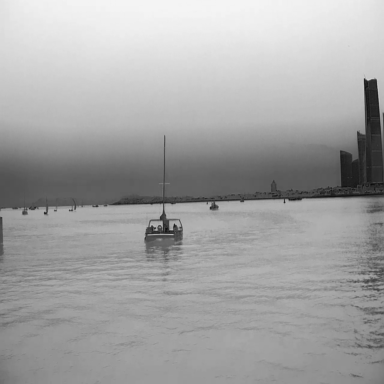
There are 13 objects shown in the infrared image, including a container_ship, six bulk_carriers, and six sailboats.